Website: lowes
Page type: review-order
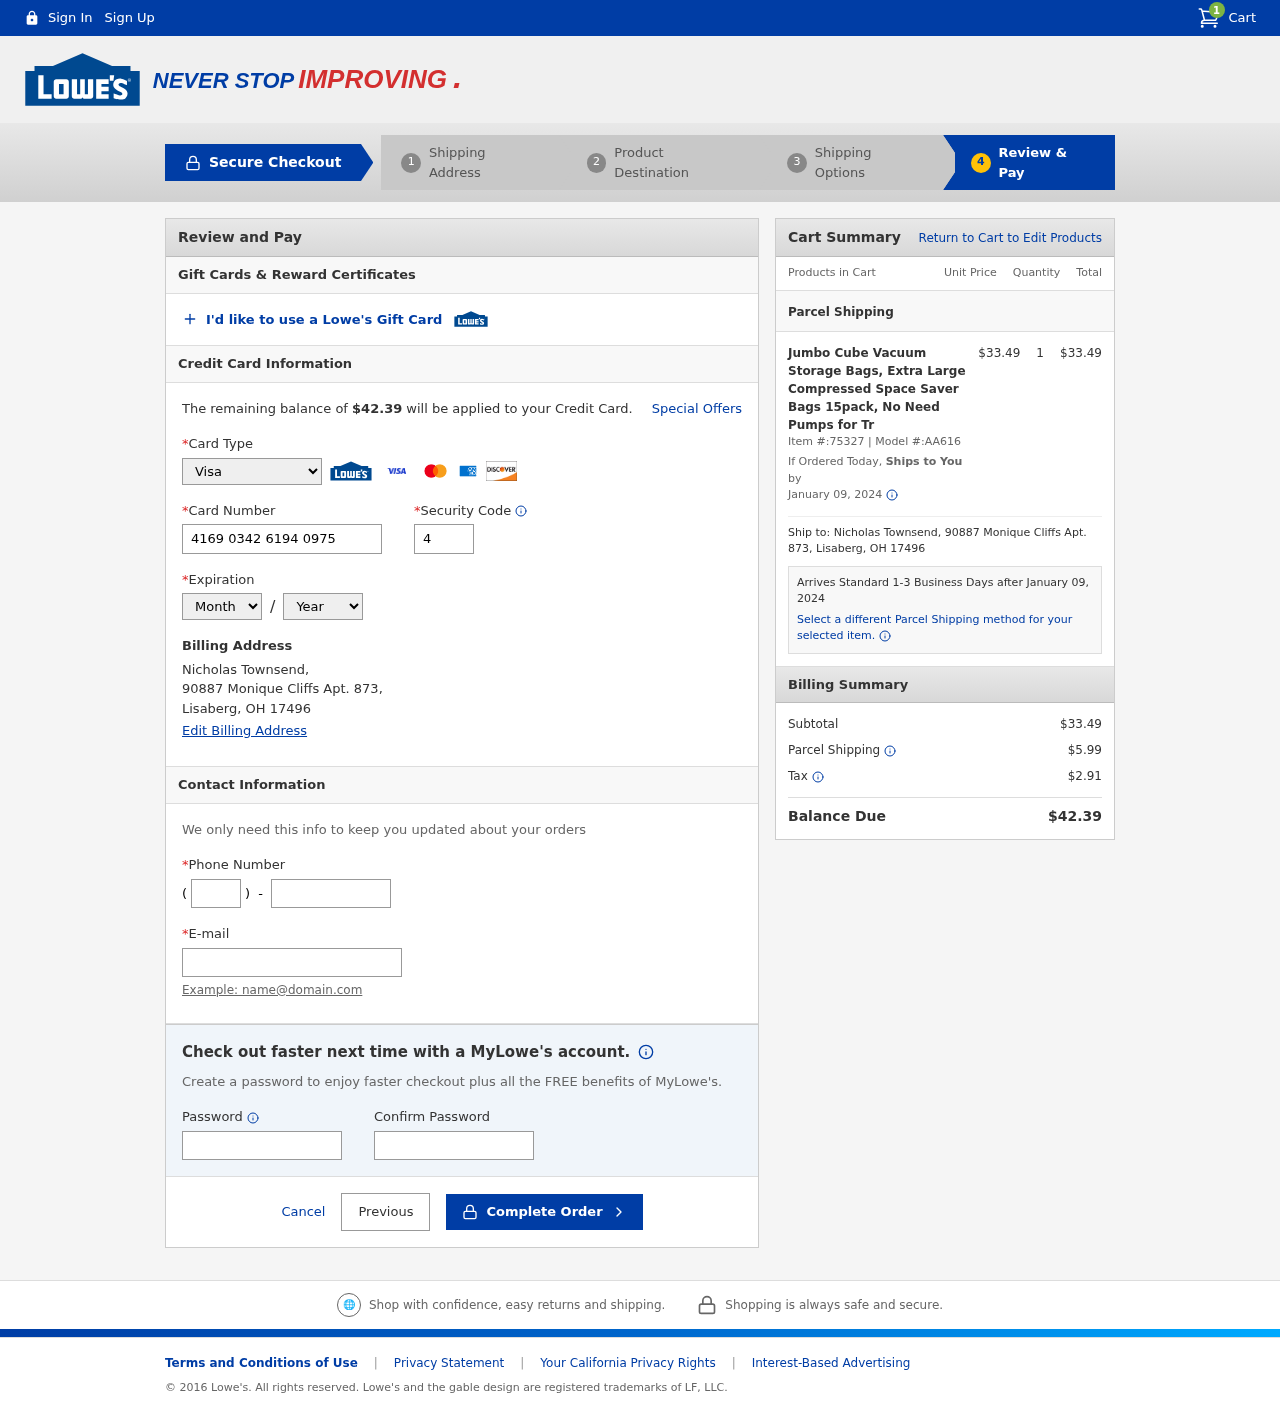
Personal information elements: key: PII_CARD_CVV
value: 445
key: PII_CARD_EXPIRY_MONTH
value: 10
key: PII_CARD_EXPIRY_YEAR
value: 27
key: PII_CARD_NUMBER
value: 4169 0342 6194 0975
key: PII_CARD_TYPE
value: Visa
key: PII_CITY
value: Lisaberg
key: PII_EMAIL
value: nicholas.townsend@yahoo.com
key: PII_FULLNAME
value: Nicholas Townsend,
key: PII_PHONE
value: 9549194179
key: PII_PHONE_AREA
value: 954
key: PII_POSTCODE
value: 17496
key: PII_STATE_ABBR
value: OH
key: PII_STREET
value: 90887 Monique Cliffs Apt. 873,
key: PII_FULLNAME2
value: Nicholas Townsend
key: PII_STREET2
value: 90887 Monique Cliffs Apt. 873
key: PII_CITY_STATE_ZIP2
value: Lisaberg, OH 17496
Product elements: key: PRODUCT1_NAME
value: Jumbo Cube Vacuum Storage Bags, Extra Large Compressed Space Saver Bags 15pack, No Need Pumps for Tr
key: PRODUCT1_PRICE
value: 33.49
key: PRODUCT1_QUANTITY
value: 1
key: PRODUCT1_ITEM_NUMBER
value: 75327
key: PRODUCT1_MODEL_NUMBER
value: AA616
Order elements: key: ORDER_NUM_ITEMS
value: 1
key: ORDER_TOTAL
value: $42.39
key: ORDER_SHIPPING_DATE
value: January 09, 2024
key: ORDER_SUBTOTAL
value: $33.49
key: ORDER_SHIPPING_DATE2
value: January 09, 2024
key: ORDER_SUBTOTAL2
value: $33.49
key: ORDER_SHIPPING_COST
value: $5.99
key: ORDER_TAX
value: $2.91